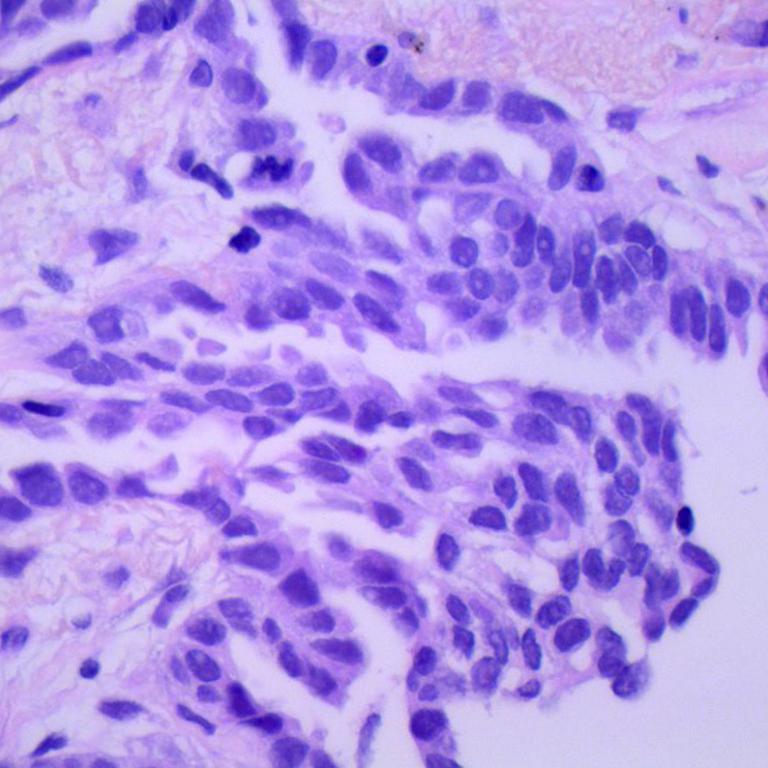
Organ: lung
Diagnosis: adenocarcinomas